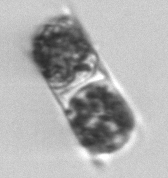
Label: Hemiaulus